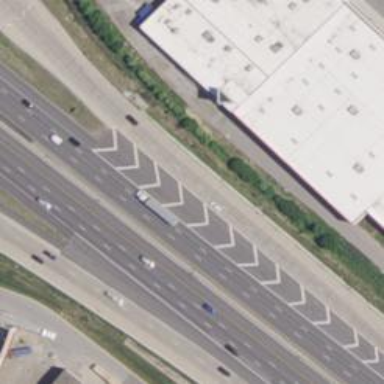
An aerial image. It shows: Motorway offramp.